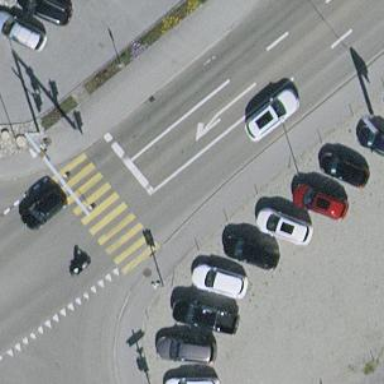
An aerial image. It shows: Road with traffic signals.